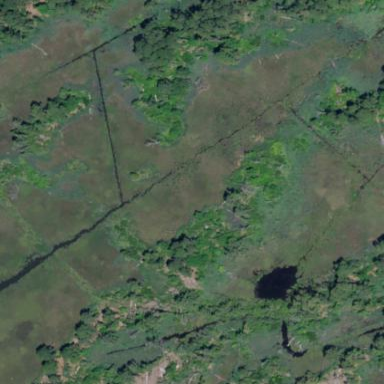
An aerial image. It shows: Marsh wetland.